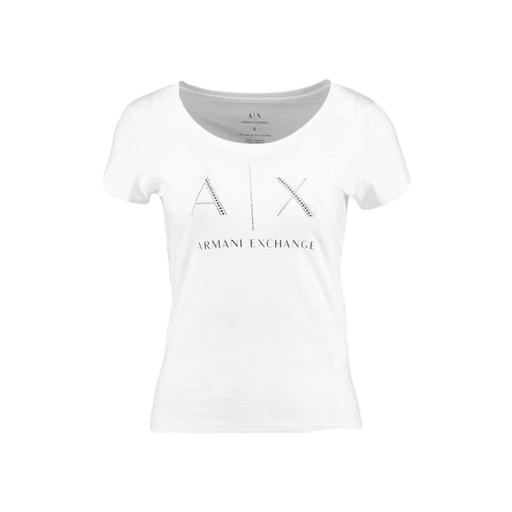
white sequined logo graphic t-shirt, white logo print t-shirt, white logo-print t-shirt, white background